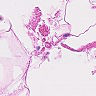
Metastatic tissue present: no